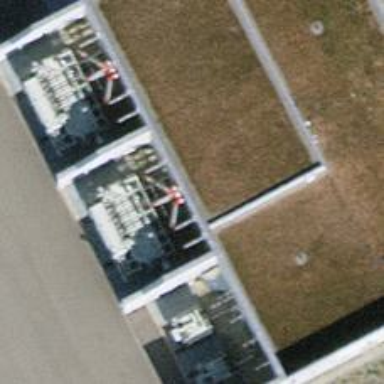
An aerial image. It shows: Insulator used in power systems.